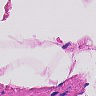
Metastatic tissue present: no